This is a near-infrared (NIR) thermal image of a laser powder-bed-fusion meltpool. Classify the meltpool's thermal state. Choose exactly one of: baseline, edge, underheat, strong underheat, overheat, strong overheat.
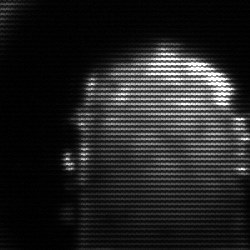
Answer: baseline